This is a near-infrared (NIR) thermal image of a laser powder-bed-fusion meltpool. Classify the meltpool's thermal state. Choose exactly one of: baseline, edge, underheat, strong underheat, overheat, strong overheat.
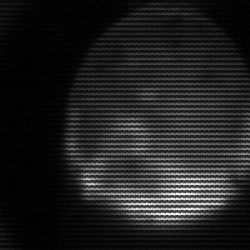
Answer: edge